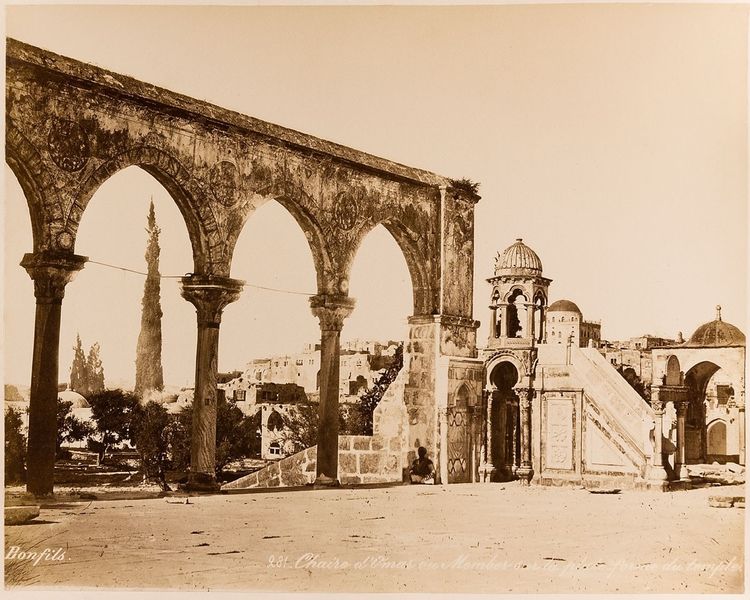
Titel: 281. Chaise d&#x92;'Omar ou Member sur la plate-forme du temple
Künstler: Félix Bonfils
Standort: Hamburg
Institution: Museum für Kunst und Gewerbe Hamburg
Schlagwörter: foto, fotografie, photographie, arkade, photo, karton, plateau, albumin, lichtbild, reisefotografie, historische, al, schwarzweißpositivverfahren, silbersalzverfahren, schwarzweißfotografie, gebäude, örtlichkeit, straße, stätte, reisephotographie, albuminpapier, mawazin, felsendoms